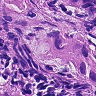
Metastatic tissue present: yes